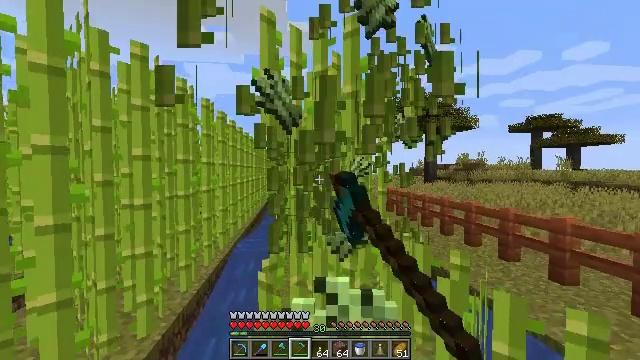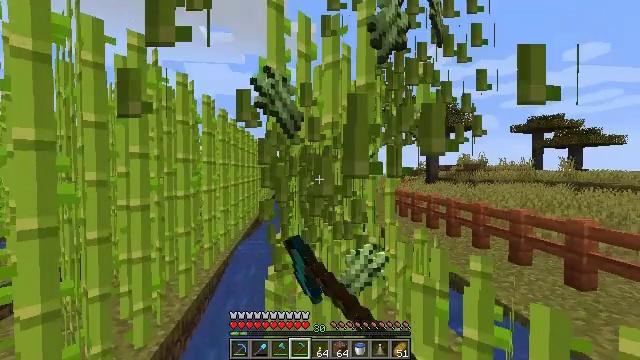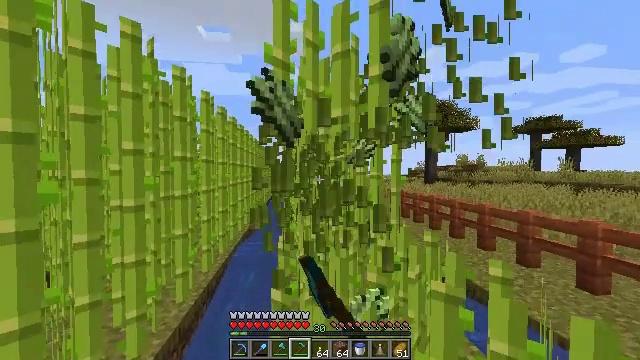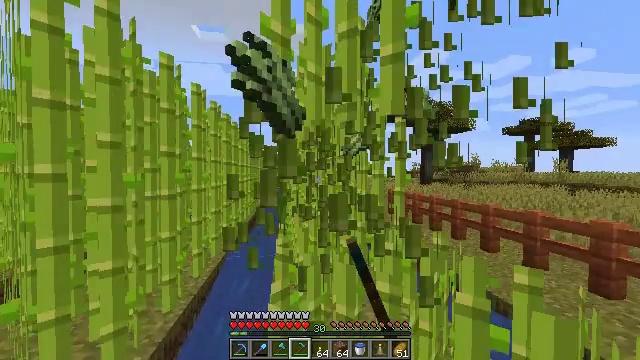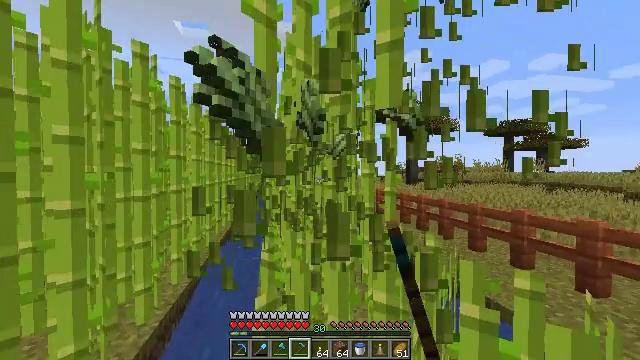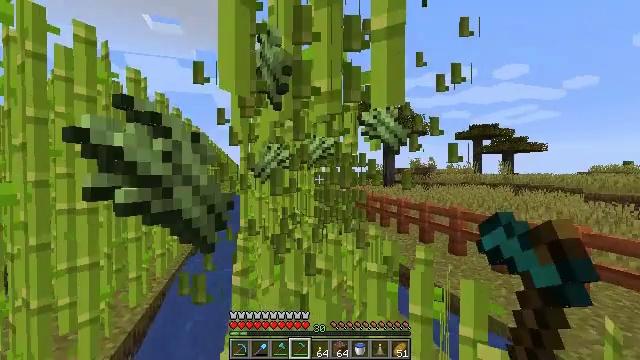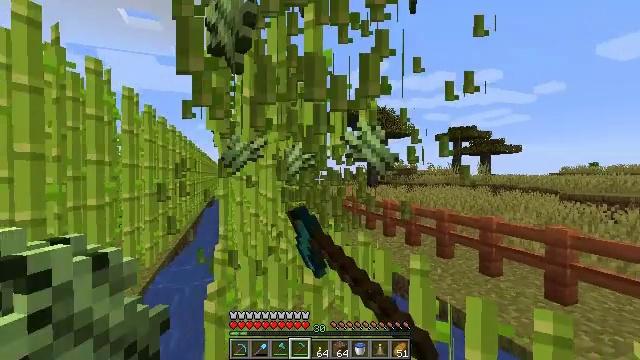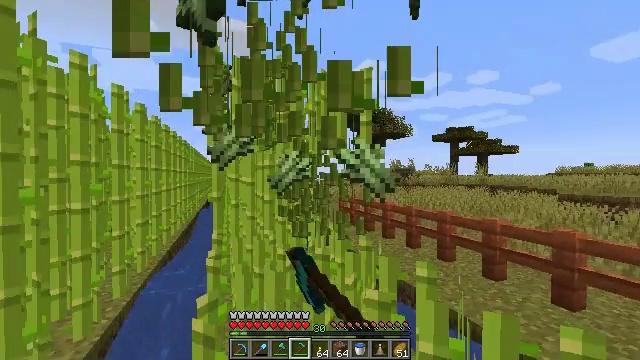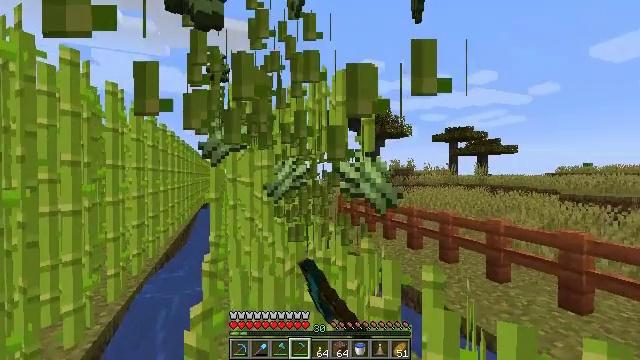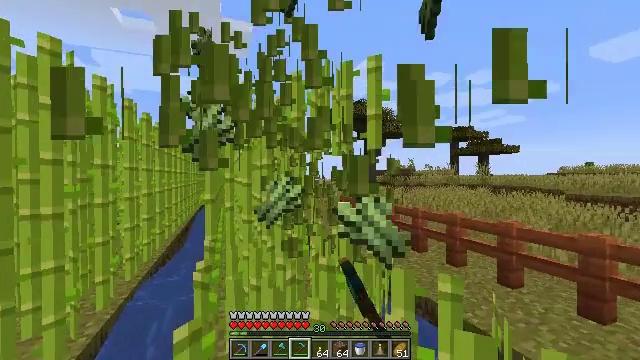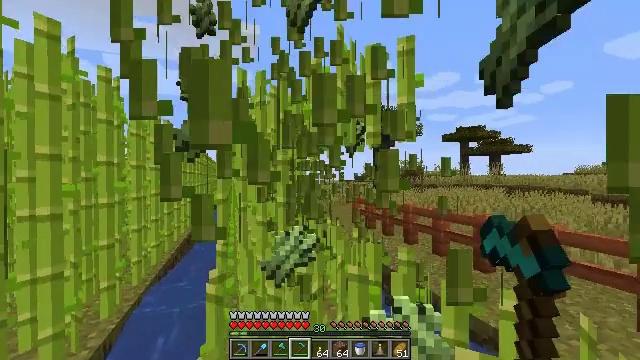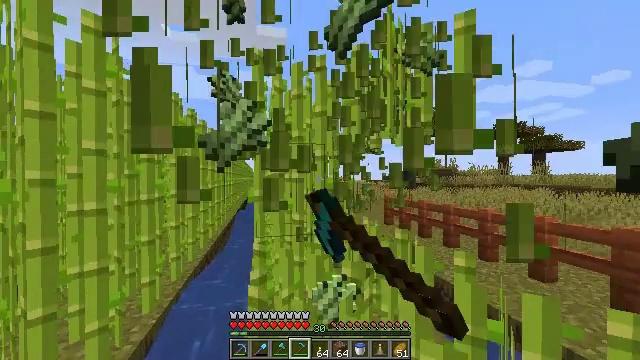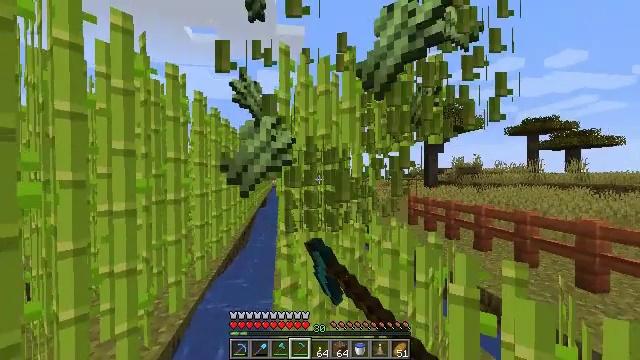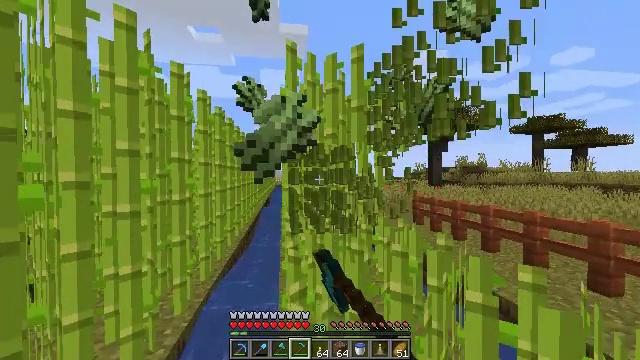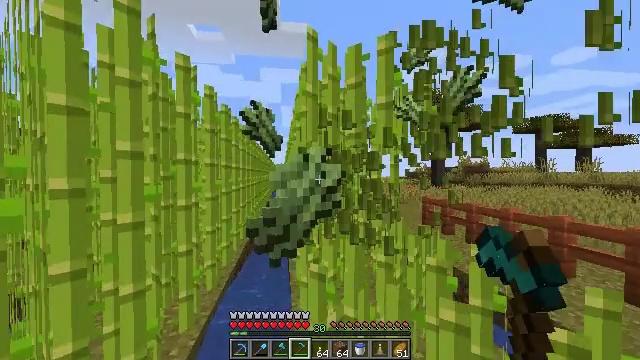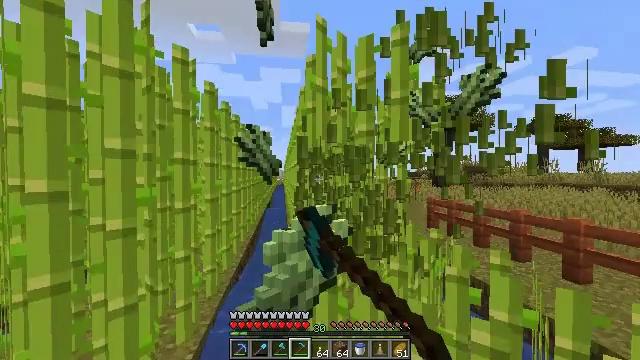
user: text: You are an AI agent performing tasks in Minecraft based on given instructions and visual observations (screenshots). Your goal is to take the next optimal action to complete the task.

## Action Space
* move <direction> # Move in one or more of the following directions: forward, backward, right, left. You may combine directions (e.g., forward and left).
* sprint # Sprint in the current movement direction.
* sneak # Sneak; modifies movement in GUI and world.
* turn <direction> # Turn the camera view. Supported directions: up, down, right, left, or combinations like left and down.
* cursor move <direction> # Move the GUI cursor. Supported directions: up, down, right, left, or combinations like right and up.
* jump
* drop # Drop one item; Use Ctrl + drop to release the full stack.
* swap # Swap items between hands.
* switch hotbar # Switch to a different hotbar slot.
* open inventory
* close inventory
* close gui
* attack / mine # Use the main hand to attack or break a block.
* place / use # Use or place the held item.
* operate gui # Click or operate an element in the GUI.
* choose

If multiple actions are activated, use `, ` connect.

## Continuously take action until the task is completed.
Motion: motion action
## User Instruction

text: Mine the sugar cane near rivers.
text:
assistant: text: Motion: move forward and move left, attack / mine
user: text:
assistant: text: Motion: move forward, attack / mine
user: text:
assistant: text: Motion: move forward, turn right, attack / mine
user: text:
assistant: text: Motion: move forward, turn right, attack / mine
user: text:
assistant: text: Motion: move forward, turn right, attack / mine
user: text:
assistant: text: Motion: move forward, turn right, attack / mine
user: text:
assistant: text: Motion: move forward, attack / mine
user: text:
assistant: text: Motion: move forward, attack / mine
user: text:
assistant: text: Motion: move forward and move left, attack / mine
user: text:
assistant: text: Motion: move forward and move left, turn left, attack / mine
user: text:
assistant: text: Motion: move forward and move left, turn left, attack / mine
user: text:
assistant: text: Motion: move forward and move left, turn left, attack / mine
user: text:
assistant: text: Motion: move forward and move left, attack / mine
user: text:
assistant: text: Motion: move forward and move left, attack / mine
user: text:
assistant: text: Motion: move forward, attack / mine
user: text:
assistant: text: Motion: move forward, turn right, attack / mine
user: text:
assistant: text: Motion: move forward, turn right, attack / mine
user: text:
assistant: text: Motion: move forward, turn right, attack / mine
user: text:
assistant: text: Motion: move forward, attack / mine
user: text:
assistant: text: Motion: move forward, attack / mine
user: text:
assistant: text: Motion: move forward, attack / mine
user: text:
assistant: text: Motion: move forward, attack / mine
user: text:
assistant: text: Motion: move forward, attack / mine
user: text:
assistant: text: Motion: move forward, attack / mine
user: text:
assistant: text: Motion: move forward, attack / mine
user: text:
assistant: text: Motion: move forward and move left, turn left, attack / mine
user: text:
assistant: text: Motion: move forward and move left, turn left, attack / mine
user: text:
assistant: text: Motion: move forward and move left, turn left, attack / mine
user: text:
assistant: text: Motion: move forward and move left, attack / mine
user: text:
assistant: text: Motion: move forward, attack / mine